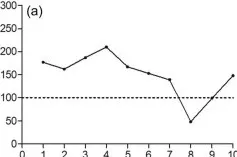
Platelet count changes during trastuzumab therapy:. Before each trastuzumab infusion.
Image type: pathology (masson_trichrome)